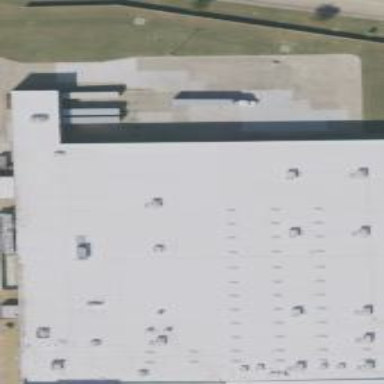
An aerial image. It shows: Wholesale shop housed in building.